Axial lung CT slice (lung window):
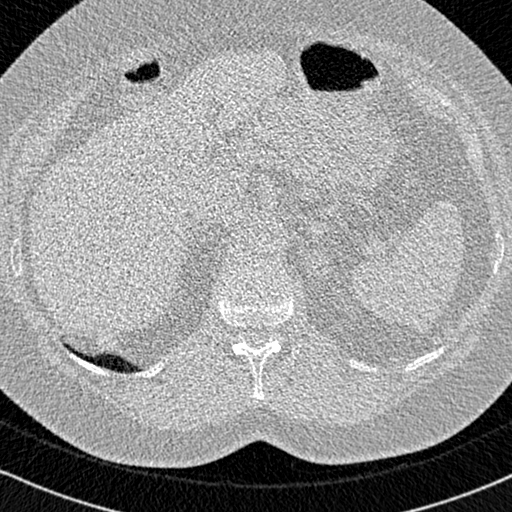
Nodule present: no